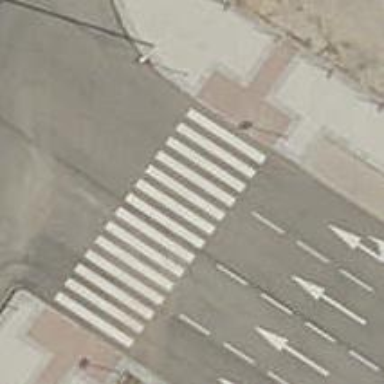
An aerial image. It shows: Uncontrolled zebra crossing on the road.